Question: I'm very new to Xcode and Swift, and I was trying to display an image in a 'UIImageView' that was selected using 'UIImagePickerController'. I linked the 'UIImageView' using an '@IBOutlet' and I put some 'if' statements at the bottom to allow for editing of the selected picture, but I got stuck when an error popped up in my code. I'm pretty sure that the problem has something to do with how I am referencing the 'UIImageView', but I don't know how to do it in a different way. I just got this account to ask this question, so forgive me for the way I made this post.
Here is the code:
'''
import UIKit
class ViewController: UIViewController {
override func viewDidLoad() {
super.viewDidLoad()
}
@IBAction func openPhotosButton(_ sender: UIButton) {
showImagePickerController()
}
@IBOutlet weak var characterView: UIImageView!
}
extension ViewController: UIImagePickerControllerDelegate, UINavigationControllerDelegate {
func showImagePickerController() {
let imagePickerController = UIImagePickerController()
imagePickerController.delegate = self
imagePickerController.allowsEditing = true
imagePickerController.sourceType = .photoLibrary
present(imagePickerController, animated: true)
}
func imagePickerController(_ picker: UIImagePickerController, didFinishPickingMediaWithInfo info: [UIImagePickerController.InfoKey : Any]) {
if let editedImage = info[UIImagePickerController.InfoKey.editedImage] as UIImage {
characterView.image = editedImage
}
else if let originalImage = info[UIImagePickerController.InfoKey.originalImage] as UIImage {
characterView.image = originalImage
}
dismiss(animated: true)
}
}
'''
Picture from Xcode:

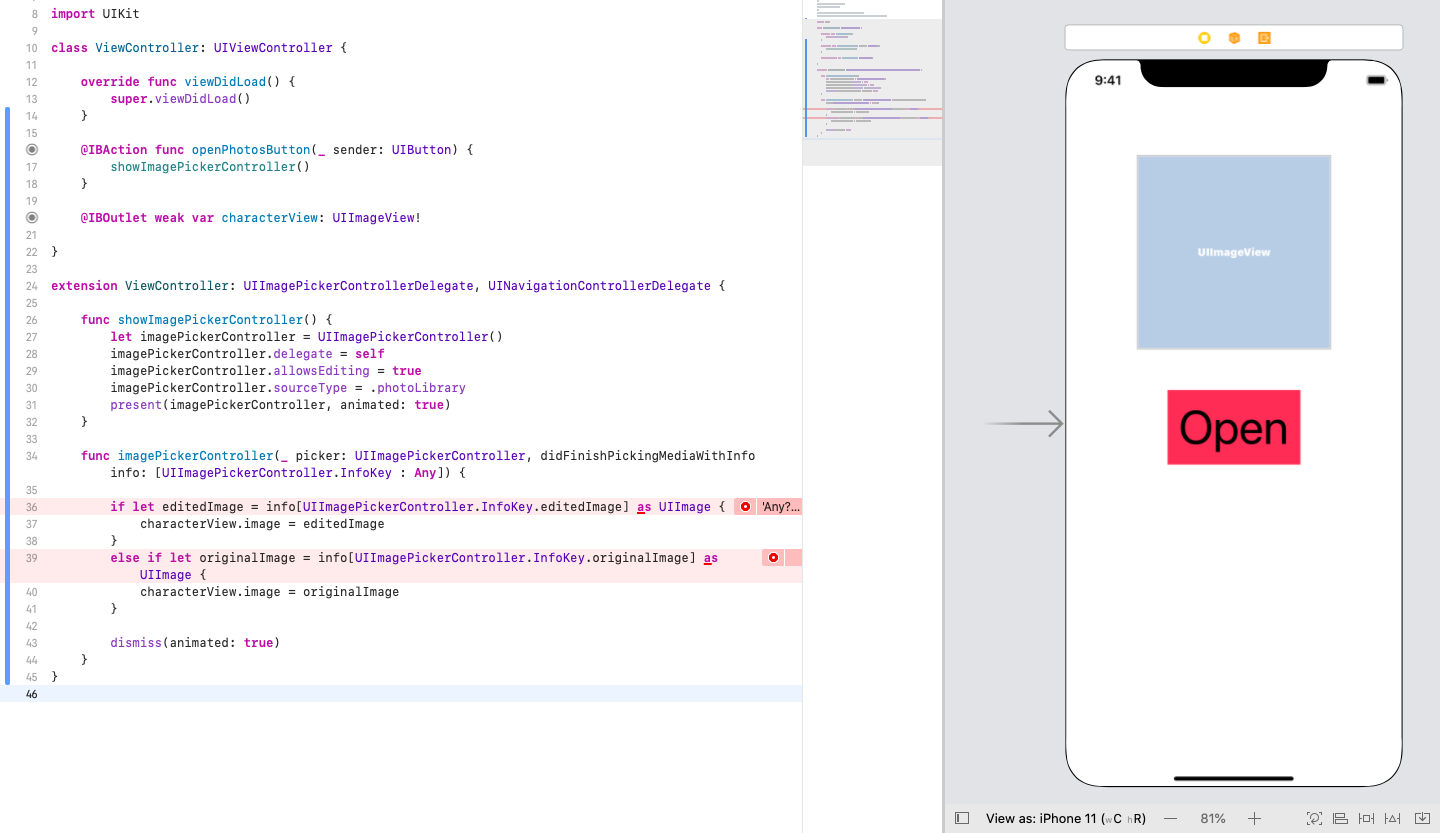
Answer: change your method to this one
'''
func imagePickerController(_ picker: UIImagePickerController, didFinishPickingMediaWithInfo info: [UIImagePickerController.InfoKey : Any]) {
if let editedImage = info[UIImagePickerController.InfoKey.editedImage] as? UIImage {
characterView.image = editedImage
}
else if let originalImage = info[UIImagePickerController.InfoKey.originalImage] as? UIImage {
characterView.image = originalImage
}
dismiss(animated: true)
}
'''